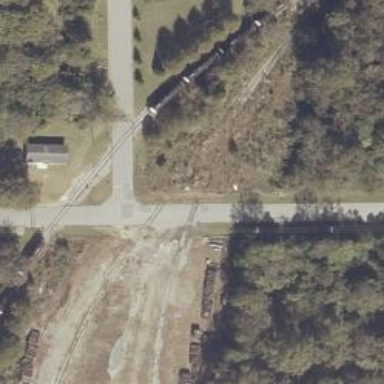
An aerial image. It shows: Abandoned spur railway.